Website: walmart
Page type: order-returns
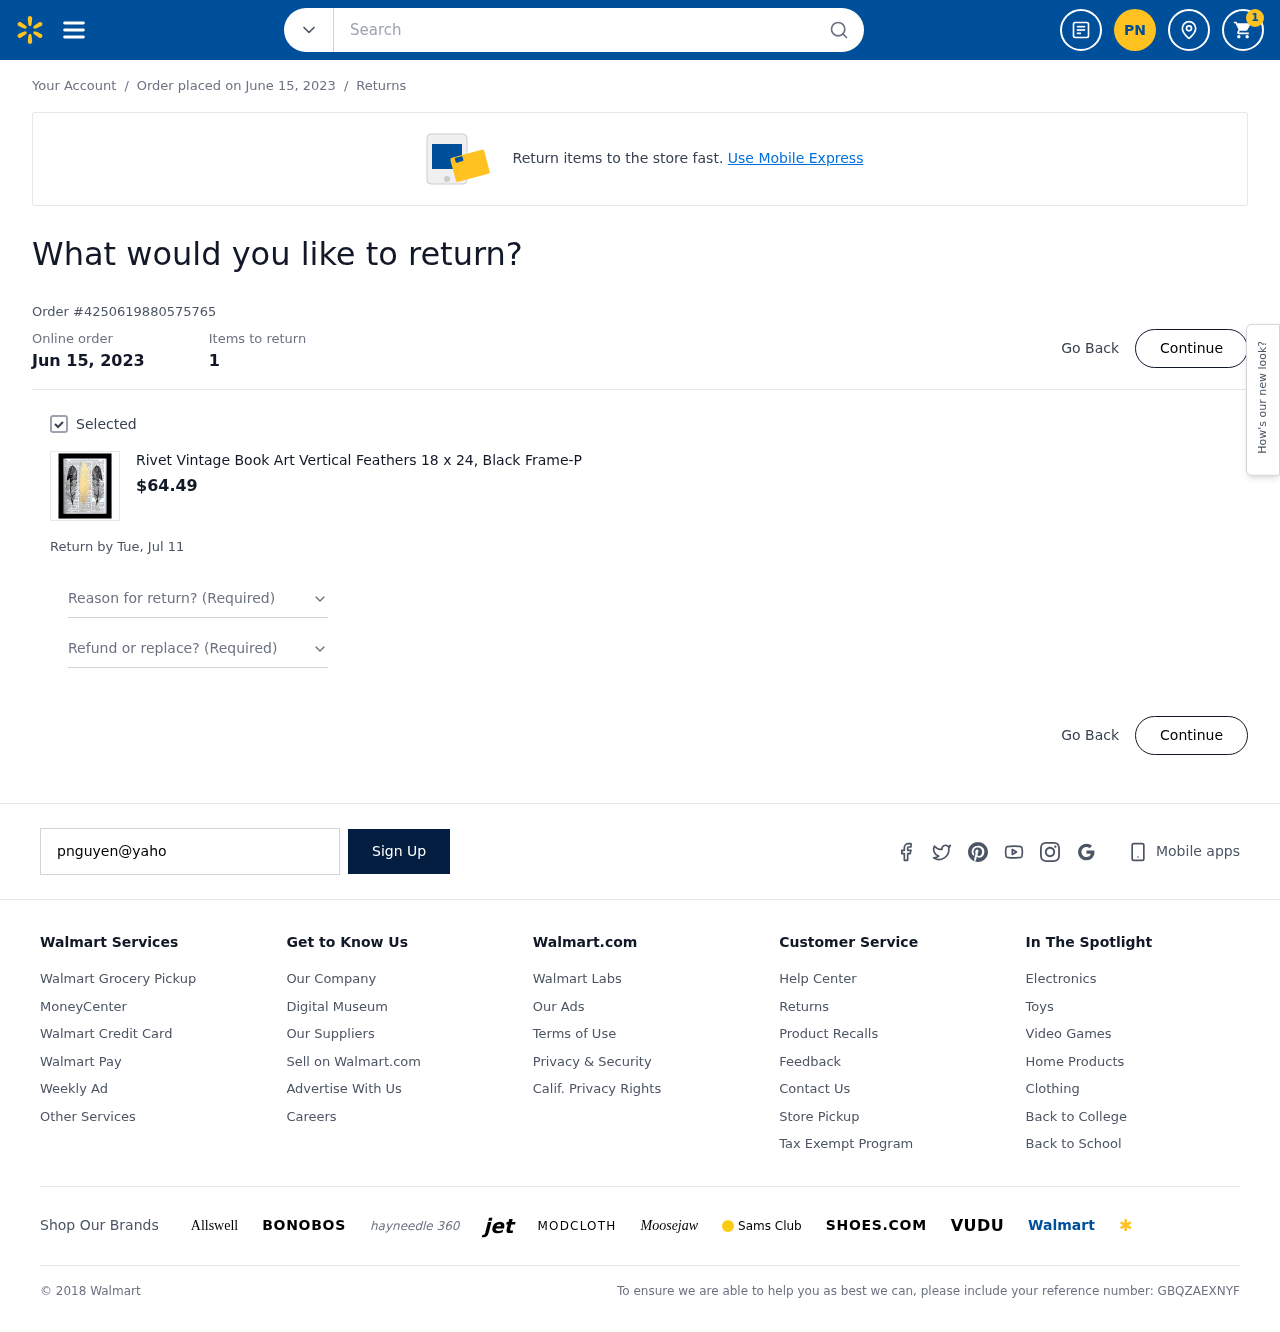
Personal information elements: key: PII_EMAIL
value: pnguyen@yahoo.com
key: PII_INITIALS
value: PN
Product elements: key: PRODUCT1_NAME
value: Rivet Vintage Book Art Vertical Feathers 18 x 24, Black Frame-P
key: PRODUCT1_PRICE
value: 64.49
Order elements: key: ORDER_NUM_ITEMS
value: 1
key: ORDER_DATE
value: Order placed on June 15, 2023
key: ORDER_DATE
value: Jun 15, 2023
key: ORDER_ID
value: Order #4250619880575765
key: ORDER_RETURN_BY_DATE
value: Return by Tue, Jul 11
Search elements: key: HEADER_SEARCH
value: Search